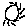
Label: sun